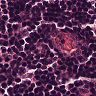
Metastatic tissue present: no